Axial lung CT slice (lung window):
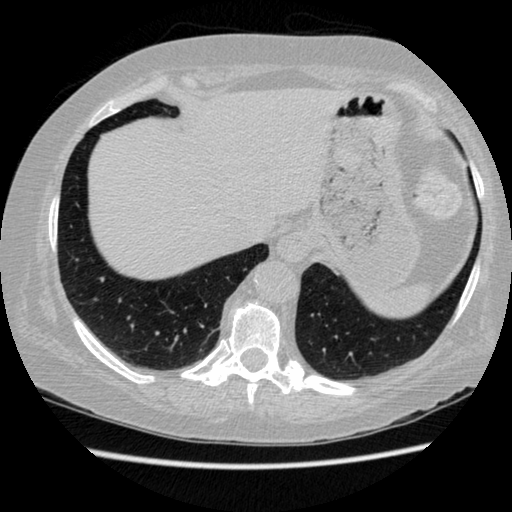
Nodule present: no